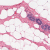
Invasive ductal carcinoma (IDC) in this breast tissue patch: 0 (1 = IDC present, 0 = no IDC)